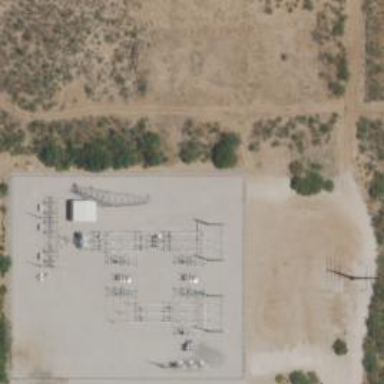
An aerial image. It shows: Switch for power supply.